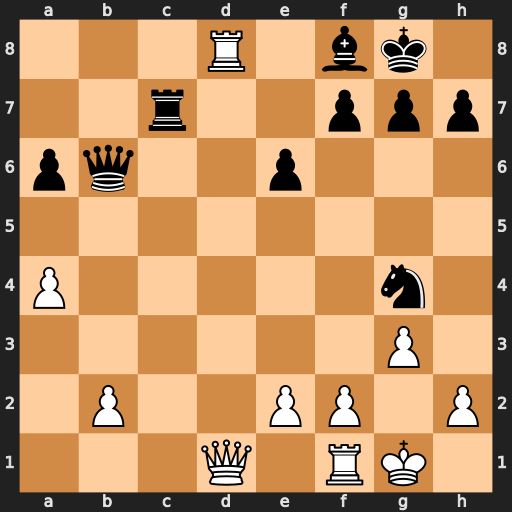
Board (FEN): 3R1bk1/2r2ppp/pq2p3/8/P5n1/6P1/1P2PP1P/3Q1RK1
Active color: w
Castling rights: -
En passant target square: -
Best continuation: Rxf8+ Kxf8 Qd8#